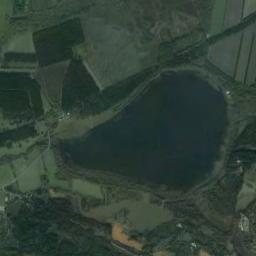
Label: lake